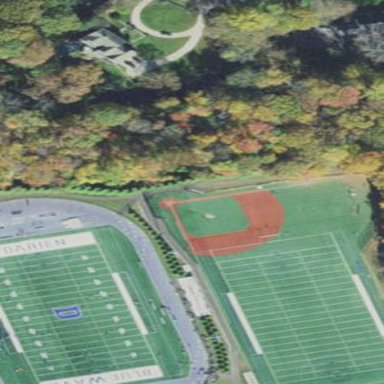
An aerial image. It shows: Baseball pitch for leisure land.